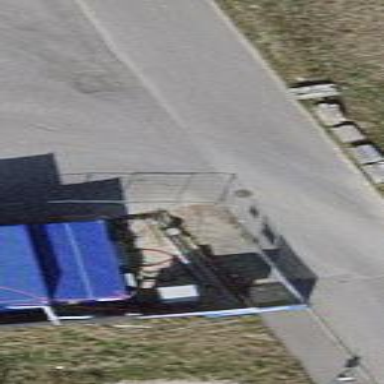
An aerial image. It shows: Parking space with paving stones surface. It is normal parking space.